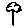
Label: tree